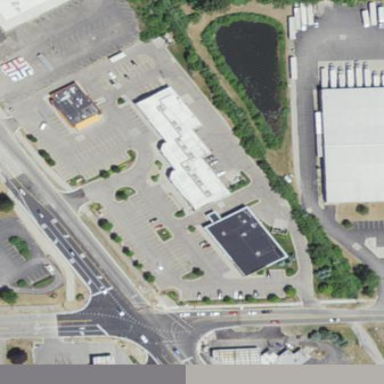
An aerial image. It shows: Retail building.